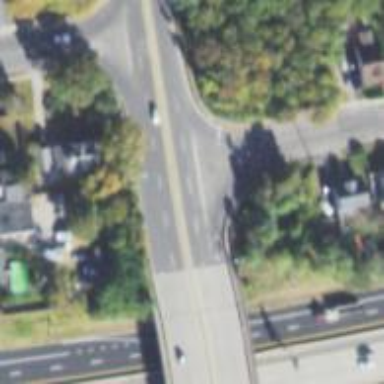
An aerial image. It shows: Secondary road intersecting in cloverleaf junction.